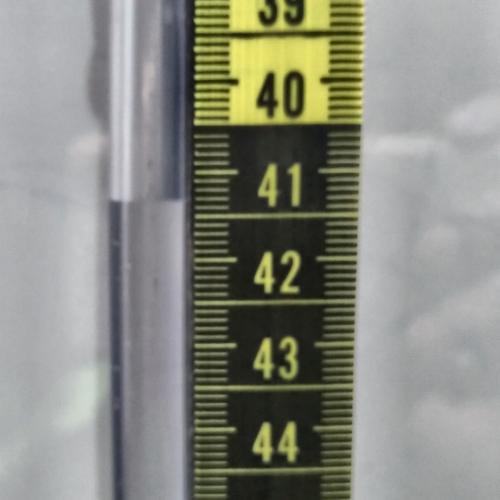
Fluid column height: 41.3 cm